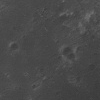
Atmospheric dust classification: not_dusty